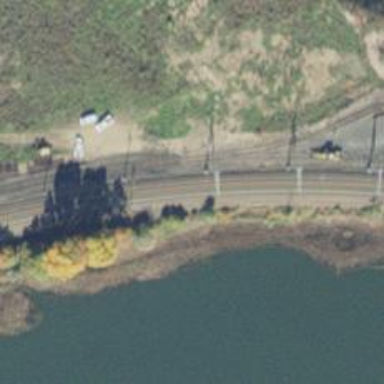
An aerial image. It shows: Railway track with contact line for electrification.